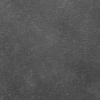
Atmospheric dust classification: dusty